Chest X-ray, PA view. Patient: 44 years old, sex F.
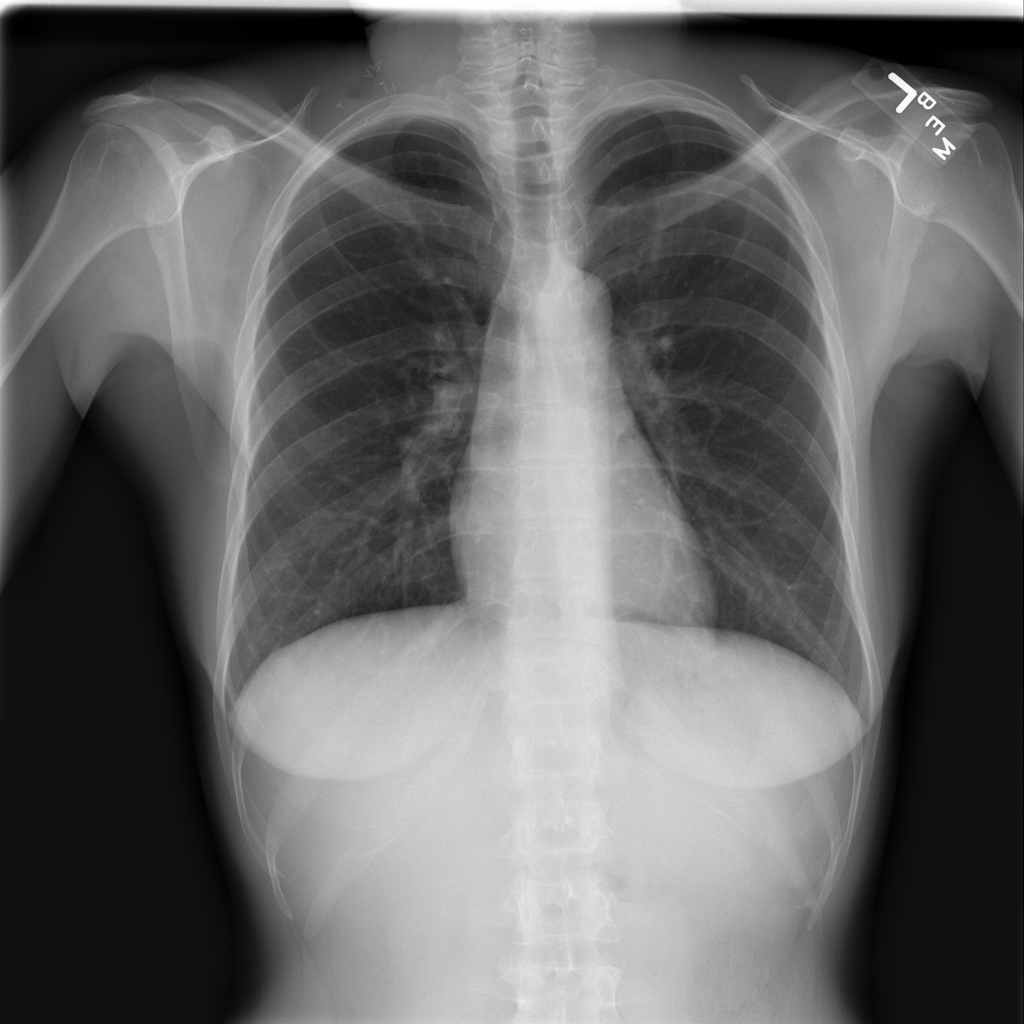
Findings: No Finding